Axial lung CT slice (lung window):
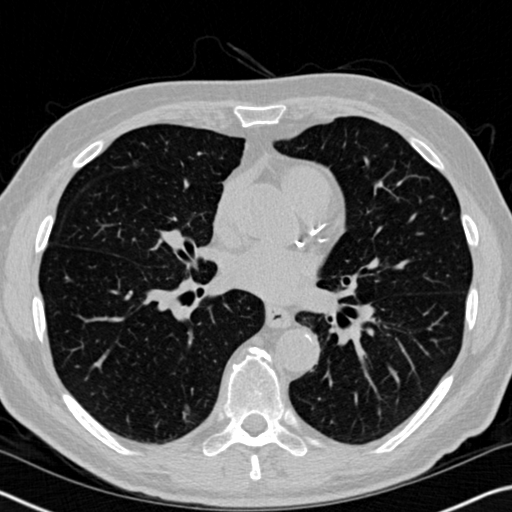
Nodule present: yes
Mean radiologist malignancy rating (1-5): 2.5